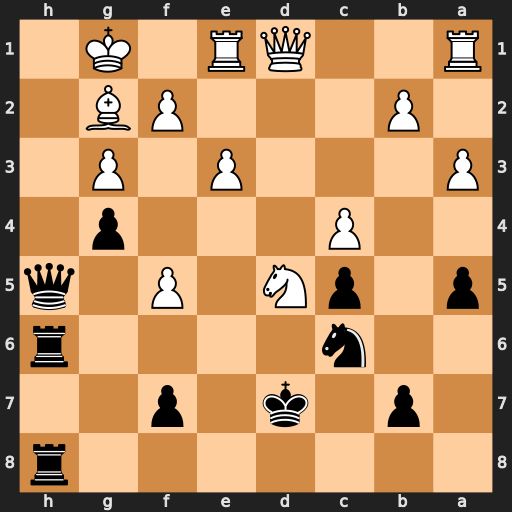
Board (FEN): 7r/1p1k1p2/2n4r/p1pN1P1q/2P3p1/P3P1P1/1P3PB1/R2QR1K1
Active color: b
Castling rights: -
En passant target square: -
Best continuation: Qh1+ Bxh1 Rxh1+ Kg2 R8h2#